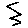
Label: zigzag